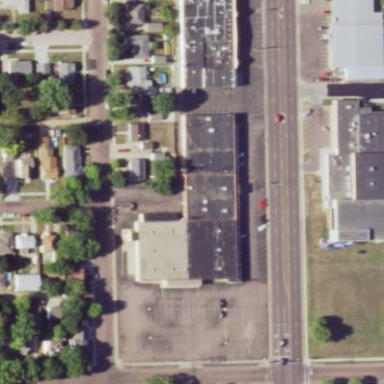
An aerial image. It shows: Retail building.